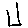
Label: tree